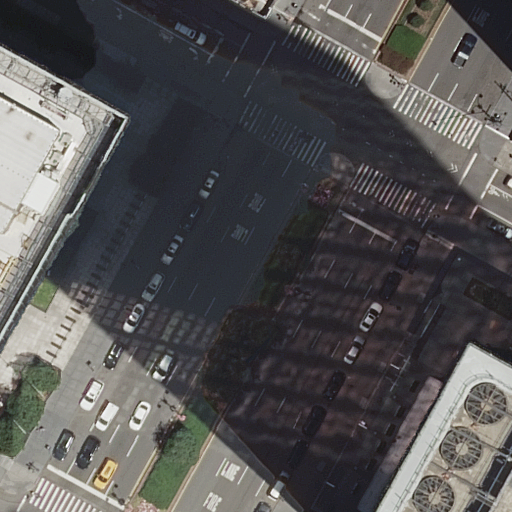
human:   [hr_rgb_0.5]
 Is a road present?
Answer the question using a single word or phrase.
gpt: yes

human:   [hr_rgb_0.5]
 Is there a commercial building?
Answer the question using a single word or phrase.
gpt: yes

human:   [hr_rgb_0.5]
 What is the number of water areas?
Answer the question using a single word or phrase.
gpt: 0

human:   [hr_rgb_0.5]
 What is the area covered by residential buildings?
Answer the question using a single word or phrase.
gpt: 0m2

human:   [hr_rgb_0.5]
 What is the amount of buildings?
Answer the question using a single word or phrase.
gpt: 2

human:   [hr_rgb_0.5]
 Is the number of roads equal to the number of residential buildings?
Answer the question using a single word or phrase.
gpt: no

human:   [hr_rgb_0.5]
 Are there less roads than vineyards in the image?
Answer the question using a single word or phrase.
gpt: no

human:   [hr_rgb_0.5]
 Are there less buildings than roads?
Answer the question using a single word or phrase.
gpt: yes

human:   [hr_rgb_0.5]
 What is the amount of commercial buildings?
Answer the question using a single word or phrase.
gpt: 2

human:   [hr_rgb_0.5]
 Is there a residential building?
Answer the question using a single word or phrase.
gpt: no

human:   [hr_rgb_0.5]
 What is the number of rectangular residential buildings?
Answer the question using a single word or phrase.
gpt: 0

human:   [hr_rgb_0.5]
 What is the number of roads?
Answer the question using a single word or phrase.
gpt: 7

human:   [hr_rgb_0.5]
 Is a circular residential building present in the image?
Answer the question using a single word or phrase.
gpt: no

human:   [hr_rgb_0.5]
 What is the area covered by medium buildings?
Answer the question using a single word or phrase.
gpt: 0m2

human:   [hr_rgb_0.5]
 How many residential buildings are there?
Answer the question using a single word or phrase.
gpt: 0

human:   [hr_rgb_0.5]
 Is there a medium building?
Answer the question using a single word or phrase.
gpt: no

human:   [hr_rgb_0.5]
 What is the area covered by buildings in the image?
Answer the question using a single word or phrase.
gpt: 7003m2

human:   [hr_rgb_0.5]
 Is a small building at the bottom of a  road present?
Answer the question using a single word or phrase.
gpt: no

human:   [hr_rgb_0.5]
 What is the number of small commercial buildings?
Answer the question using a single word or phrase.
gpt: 1

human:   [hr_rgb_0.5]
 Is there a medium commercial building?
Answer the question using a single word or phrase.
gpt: no

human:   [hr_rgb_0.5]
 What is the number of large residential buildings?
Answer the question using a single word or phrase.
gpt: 0

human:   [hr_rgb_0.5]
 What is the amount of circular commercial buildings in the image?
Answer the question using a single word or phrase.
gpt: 0

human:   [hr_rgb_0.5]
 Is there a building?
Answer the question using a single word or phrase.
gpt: yes

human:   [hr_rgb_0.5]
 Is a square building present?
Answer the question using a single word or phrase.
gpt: no

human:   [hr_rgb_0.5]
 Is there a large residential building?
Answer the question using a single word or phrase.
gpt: no

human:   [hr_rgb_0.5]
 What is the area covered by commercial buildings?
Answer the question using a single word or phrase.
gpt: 7003m2

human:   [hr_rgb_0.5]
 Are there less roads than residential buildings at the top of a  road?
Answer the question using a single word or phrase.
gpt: no

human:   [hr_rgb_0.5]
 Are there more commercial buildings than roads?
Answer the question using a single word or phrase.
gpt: no

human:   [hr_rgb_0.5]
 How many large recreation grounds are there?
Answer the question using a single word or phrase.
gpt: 0

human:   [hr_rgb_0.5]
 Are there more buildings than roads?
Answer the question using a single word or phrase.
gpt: no

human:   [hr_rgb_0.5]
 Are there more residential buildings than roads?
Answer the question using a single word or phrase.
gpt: no

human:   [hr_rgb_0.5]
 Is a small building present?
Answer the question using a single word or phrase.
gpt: yes

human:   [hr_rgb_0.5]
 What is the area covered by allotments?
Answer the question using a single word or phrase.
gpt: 0m2

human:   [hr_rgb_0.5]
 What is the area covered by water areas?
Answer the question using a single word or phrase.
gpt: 0m2

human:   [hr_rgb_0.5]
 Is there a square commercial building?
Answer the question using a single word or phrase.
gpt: no

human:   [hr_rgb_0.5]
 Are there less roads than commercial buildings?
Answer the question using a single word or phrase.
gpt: no

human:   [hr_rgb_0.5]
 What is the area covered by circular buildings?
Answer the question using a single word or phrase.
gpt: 0m2

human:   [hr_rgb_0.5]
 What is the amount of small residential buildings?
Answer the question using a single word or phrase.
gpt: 0

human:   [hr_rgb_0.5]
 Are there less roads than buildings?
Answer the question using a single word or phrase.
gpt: no

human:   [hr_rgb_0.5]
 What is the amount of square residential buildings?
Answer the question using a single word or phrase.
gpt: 0

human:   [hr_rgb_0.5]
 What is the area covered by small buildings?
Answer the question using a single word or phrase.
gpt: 20m2

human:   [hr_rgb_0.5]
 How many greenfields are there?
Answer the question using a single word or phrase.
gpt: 0

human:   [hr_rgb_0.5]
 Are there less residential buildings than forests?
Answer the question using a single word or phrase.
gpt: no

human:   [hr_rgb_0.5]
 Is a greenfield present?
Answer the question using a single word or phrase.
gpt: no

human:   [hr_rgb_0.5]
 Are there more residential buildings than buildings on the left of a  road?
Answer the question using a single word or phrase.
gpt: no

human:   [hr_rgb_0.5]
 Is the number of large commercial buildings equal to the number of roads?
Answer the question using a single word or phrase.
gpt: no

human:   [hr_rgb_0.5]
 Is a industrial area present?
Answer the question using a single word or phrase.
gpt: no

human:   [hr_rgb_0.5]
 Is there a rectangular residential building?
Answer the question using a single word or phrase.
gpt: no

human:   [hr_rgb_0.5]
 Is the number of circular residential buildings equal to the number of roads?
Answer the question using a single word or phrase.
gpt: no

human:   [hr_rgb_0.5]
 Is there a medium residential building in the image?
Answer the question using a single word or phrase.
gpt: no

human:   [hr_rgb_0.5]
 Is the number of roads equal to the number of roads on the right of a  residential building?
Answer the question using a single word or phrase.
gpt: no

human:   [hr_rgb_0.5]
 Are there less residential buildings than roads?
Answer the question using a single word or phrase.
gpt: yes

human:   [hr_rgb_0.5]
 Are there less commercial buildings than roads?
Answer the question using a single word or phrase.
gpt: yes

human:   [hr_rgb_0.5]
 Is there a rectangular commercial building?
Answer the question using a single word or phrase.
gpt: yes

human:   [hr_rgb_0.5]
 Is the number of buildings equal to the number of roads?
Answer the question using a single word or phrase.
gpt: no

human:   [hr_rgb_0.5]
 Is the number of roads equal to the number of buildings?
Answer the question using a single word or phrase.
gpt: no

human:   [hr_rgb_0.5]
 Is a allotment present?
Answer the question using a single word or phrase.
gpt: no

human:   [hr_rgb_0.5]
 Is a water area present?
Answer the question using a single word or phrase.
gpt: no

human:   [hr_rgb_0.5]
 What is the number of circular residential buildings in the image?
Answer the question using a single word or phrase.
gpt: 0

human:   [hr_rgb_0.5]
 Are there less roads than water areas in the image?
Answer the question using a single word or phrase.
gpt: no

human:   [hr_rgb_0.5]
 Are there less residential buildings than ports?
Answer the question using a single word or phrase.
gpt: no

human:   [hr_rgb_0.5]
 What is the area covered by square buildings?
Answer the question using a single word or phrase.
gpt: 0m2

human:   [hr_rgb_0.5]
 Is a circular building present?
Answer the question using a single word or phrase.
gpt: no

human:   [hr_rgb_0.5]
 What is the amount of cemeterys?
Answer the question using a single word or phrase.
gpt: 0